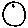
Label: moon